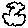
Label: cloud